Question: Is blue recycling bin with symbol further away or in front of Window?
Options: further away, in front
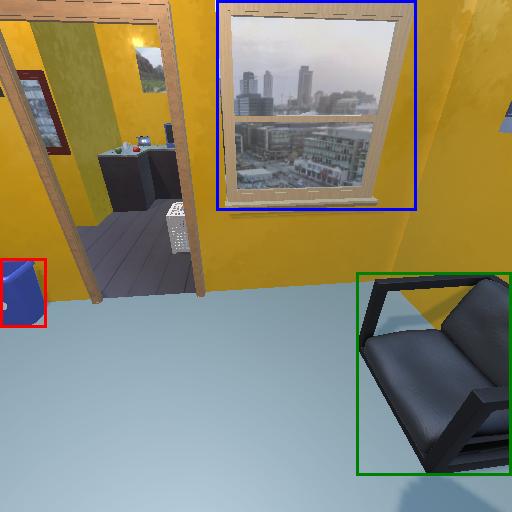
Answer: further away